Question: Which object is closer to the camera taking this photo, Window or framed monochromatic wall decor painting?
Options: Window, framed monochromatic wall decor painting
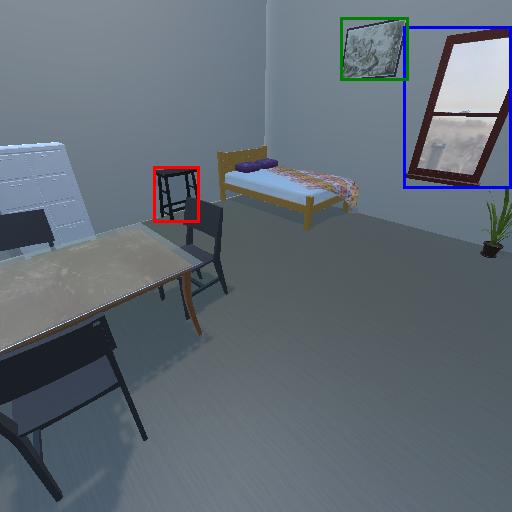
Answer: Window